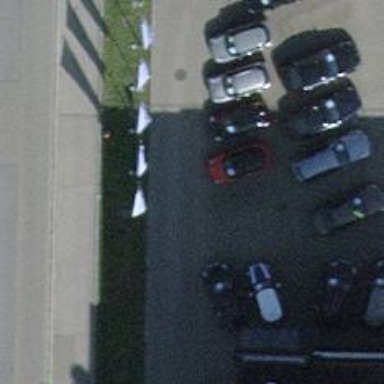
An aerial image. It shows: Advertising flag is displayed.